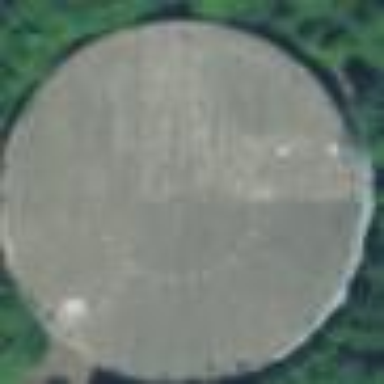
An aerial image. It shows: Water tower that is man-made.